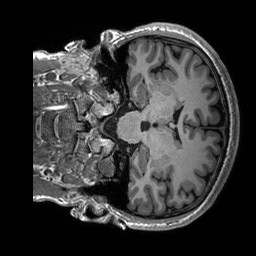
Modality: T1w
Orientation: coronal
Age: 20
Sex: male
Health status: healthy
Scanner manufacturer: siemens
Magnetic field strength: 3 T
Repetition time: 2.53 s
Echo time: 0.00227 s